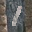
Label: 1